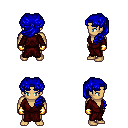
a pixel art fantasy rpg character, male body template, human, tanned skin, red robe, white pants, blue princess hairstyle, gold gloves, four views (front, back, left, right), 2x2 character sprite sheet, small pixel art, hard edges, no anti-aliasing